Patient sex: F
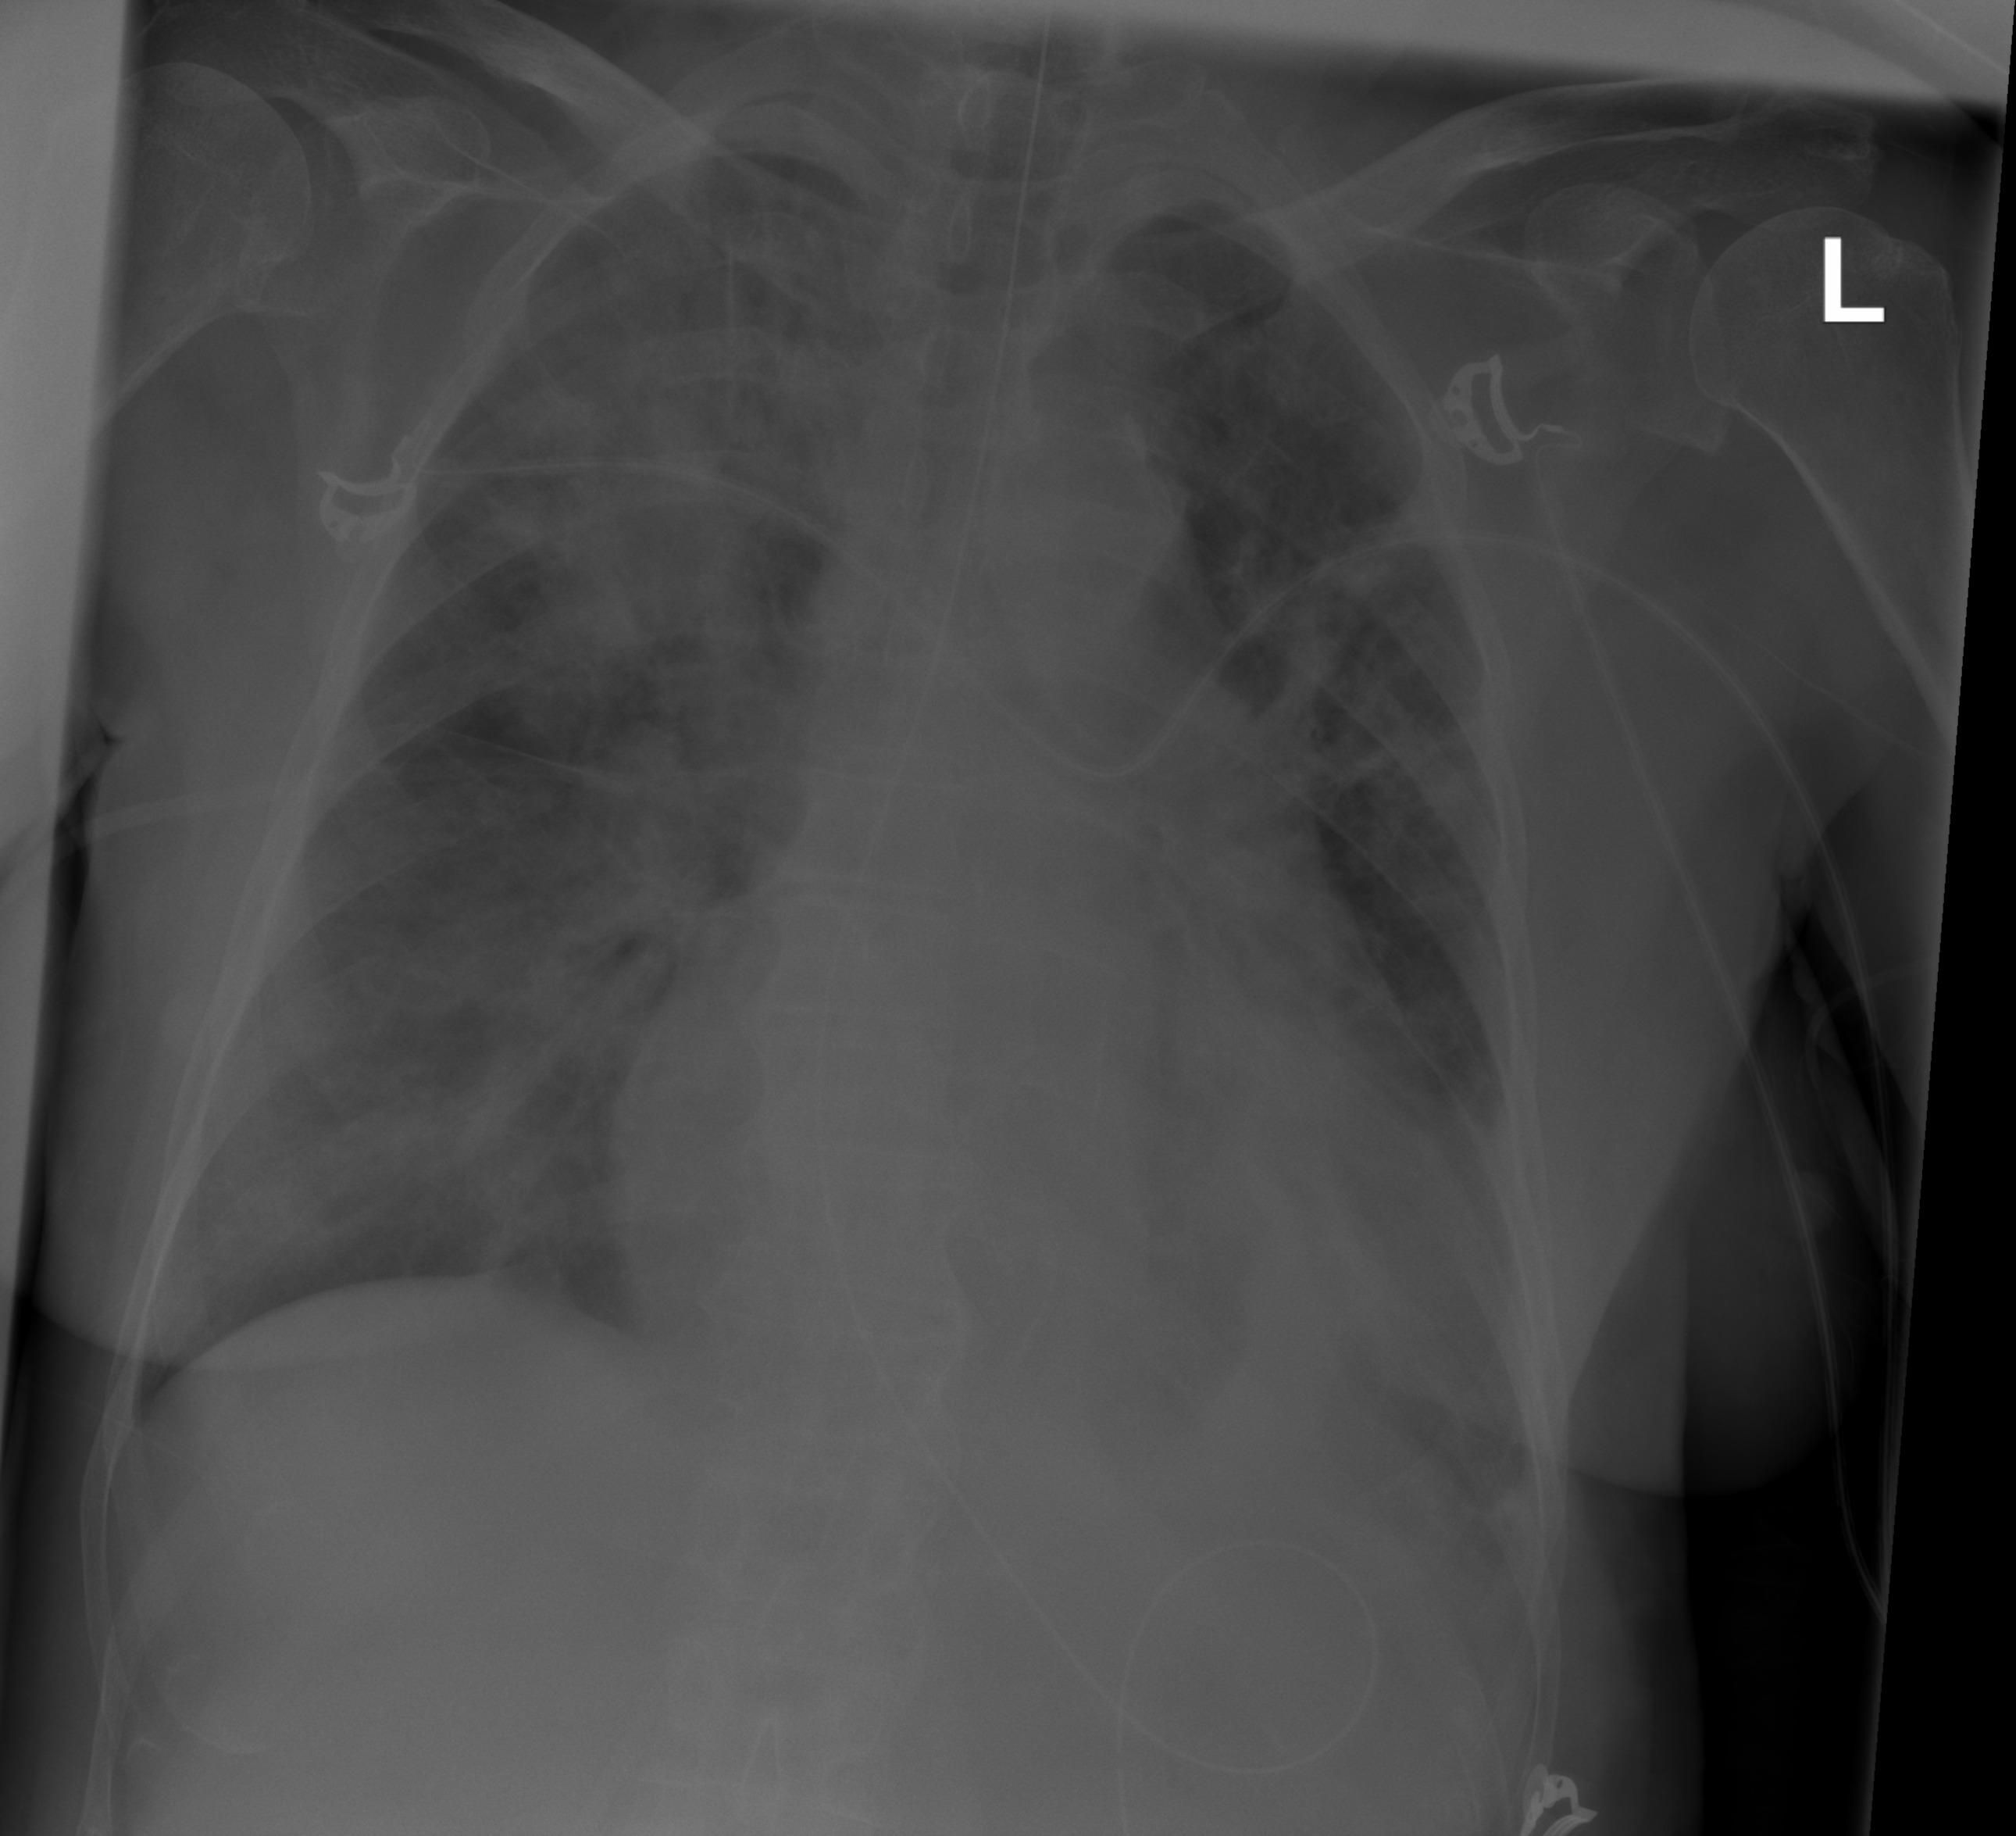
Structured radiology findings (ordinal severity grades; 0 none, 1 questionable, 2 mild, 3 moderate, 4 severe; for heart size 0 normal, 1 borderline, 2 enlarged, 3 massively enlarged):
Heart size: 2
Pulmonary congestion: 0
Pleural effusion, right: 0
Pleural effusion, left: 2
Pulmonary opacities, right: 3
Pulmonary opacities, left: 2
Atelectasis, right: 2
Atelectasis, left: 2